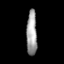
Tissue: skin
Cell type: Others
Senescence score: 0.7227
Nuclear area (px): 460
Mean DAPI intensity: 161.48